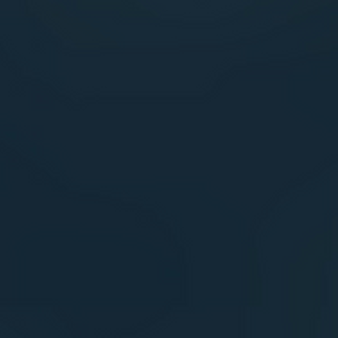
Label: other